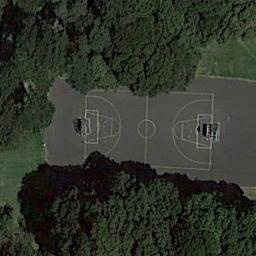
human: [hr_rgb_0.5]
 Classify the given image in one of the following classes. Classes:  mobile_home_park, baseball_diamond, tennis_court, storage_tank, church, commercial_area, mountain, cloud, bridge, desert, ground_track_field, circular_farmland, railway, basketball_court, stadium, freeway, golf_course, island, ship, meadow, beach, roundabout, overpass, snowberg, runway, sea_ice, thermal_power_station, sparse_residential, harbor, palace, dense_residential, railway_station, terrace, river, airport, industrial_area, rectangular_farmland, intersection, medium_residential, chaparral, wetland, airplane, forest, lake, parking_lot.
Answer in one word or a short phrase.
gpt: basketball_court